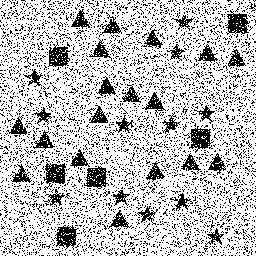
Squares: 6
Triangles: 18
Stars: 12
Total shapes: 36